Question: Everyone please note that this question has been updated as I've recently had logs to work with. Below the log is the original posting with my configs, and the behavior I was seeing.
Today, WSO2 APIM continues to send to BAM receivers which update the Stats database. However when I click on any of the statistics link in the publisher I get:
'''
TID: [0] [AM] [2014-03-04 13:43:18,815] ERROR {org.wso2.carbon.apimgt.hostobjects.APIProviderHostObject} - Error while invoking APIUsageStatisticsClient for ProviderAPIUsage {org.wso2.carbon.apimgt.hostobjects.APIProviderHostObject}
org.wso2.carbon.apimgt.usage.client.exception.APIMgtUsageQueryServiceClientException: Error occurred while querying from JDBC database
at org.wso2.carbon.apimgt.usage.client.APIUsageStatisticsClient.queryFirstAccess(APIUsageStatisticsClient.java:1747)
at org.wso2.carbon.apimgt.usage.client.APIUsageStatisticsClient.getFirstAccessTime(APIUsageStatisticsClient.java:1675)
at org.wso2.carbon.apimgt.hostobjects.APIProviderHostObject.jsFunction_getFirstAccessTime(APIProviderHostObject.java:2911)
at sun.reflect.NativeMethodAccessorImpl.invoke0(Native Method)
at sun.reflect.NativeMethodAccessorImpl.invoke(NativeMethodAccessorImpl.java:57)
at sun.reflect.DelegatingMethodAccessorImpl.invoke(DelegatingMethodAccessorImpl.java:43)
at java.lang.reflect.Method.invoke(Method.java:606)
at org.mozilla.javascript.MemberBox.invoke(MemberBox.java:126)
at org.mozilla.javascript.FunctionObject.call(FunctionObject.java:386)
at org.mozilla.javascript.optimizer.OptRuntime.call2(OptRuntime.java:42)
at org.jaggeryjs.rhino.publisher.modules.statistics.c1._c_getFirstAccessTime_13(/publisher/modules/statistics/usage.jag:351)
at org.jaggeryjs.rhino.publisher.modules.statistics.c1.call(/publisher/modules/statistics/usage.jag)
at org.mozilla.javascript.ScriptRuntime.applyOrCall(ScriptRuntime.java:2430)
at org.mozilla.javascript.BaseFunction.execIdCall(BaseFunction.java:269)
at org.mozilla.javascript.IdFunctionObject.call(IdFunctionObject.java:97)
at org.mozilla.javascript.optimizer.OptRuntime.call2(OptRuntime.java:42)
at org.jaggeryjs.rhino.publisher.modules.statistics.c0._c_anonymous_13(/publisher/modules/statistics/module.jag:29)
at org.jaggeryjs.rhino.publisher.modules.statistics.c0.call(/publisher/modules/statistics/module.jag)
at org.mozilla.javascript.optimizer.OptRuntime.call1(OptRuntime.java:32)
at org.jaggeryjs.rhino.publisher.site.blocks.stats.ajax.c0._c_anonymous_1(/publisher/site/blocks/stats/ajax/stats.jag:220)
at org.jaggeryjs.rhino.publisher.site.blocks.stats.ajax.c0.call(/publisher/site/blocks/stats/ajax/stats.jag)
at org.mozilla.javascript.optimizer.OptRuntime.call0(OptRuntime.java:23)
at org.jaggeryjs.rhino.publisher.site.blocks.stats.ajax.c0._c_script_0(/publisher/site/blocks/stats/ajax/stats.jag:4)
at org.jaggeryjs.rhino.publisher.site.blocks.stats.ajax.c0.call(/publisher/site/blocks/stats/ajax/stats.jag)
at org.mozilla.javascript.ContextFactory.doTopCall(ContextFactory.java:394)
at org.mozilla.javascript.ScriptRuntime.doTopCall(ScriptRuntime.java:3091)
at org.jaggeryjs.rhino.publisher.site.blocks.stats.ajax.c0.call(/publisher/site/blocks/stats/ajax/stats.jag)
at org.jaggeryjs.rhino.publisher.site.blocks.stats.ajax.c0.exec(/publisher/site/blocks/stats/ajax/stats.jag)
at org.jaggeryjs.scriptengine.engine.RhinoEngine.execScript(RhinoEngine.java:570)
at org.jaggeryjs.scriptengine.engine.RhinoEngine.exec(RhinoEngine.java:273)
at org.jaggeryjs.jaggery.core.manager.WebAppManager.execute(WebAppManager.java:432)
at org.jaggeryjs.jaggery.core.JaggeryServlet.doPost(JaggeryServlet.java:29)
at javax.servlet.http.HttpServlet.service(HttpServlet.java:755)
at javax.servlet.http.HttpServlet.service(HttpServlet.java:848)
at org.apache.catalina.core.ApplicationFilterChain.internalDoFilter(ApplicationFilterChain.java:305)
at org.apache.catalina.core.ApplicationFilterChain.doFilter(ApplicationFilterChain.java:210)
at org.apache.catalina.core.ApplicationDispatcher.invoke(ApplicationDispatcher.java:749)
at org.apache.catalina.core.ApplicationDispatcher.processRequest(ApplicationDispatcher.java:487)
at org.apache.catalina.core.ApplicationDispatcher.doForward(ApplicationDispatcher.java:379)
at org.apache.catalina.core.ApplicationDispatcher.forward(ApplicationDispatcher.java:339)
at org.jaggeryjs.jaggery.core.JaggeryFilter.doFilter(JaggeryFilter.java:21)
at org.apache.catalina.core.ApplicationFilterChain.internalDoFilter(ApplicationFilterChain.java:243)
at org.apache.catalina.core.ApplicationFilterChain.doFilter(ApplicationFilterChain.java:210)
at org.apache.catalina.core.StandardWrapperValve.invoke(StandardWrapperValve.java:222)
at org.apache.catalina.core.StandardContextValve.invoke(StandardContextValve.java:123)
at org.apache.catalina.authenticator.AuthenticatorBase.invoke(AuthenticatorBase.java:472)
at org.apache.catalina.core.StandardHostValve.invoke(StandardHostValve.java:171)
at org.apache.catalina.valves.ErrorReportValve.invoke(ErrorReportValve.java:99)
at org.wso2.carbon.tomcat.ext.valves.CompositeValve.continueInvocation(CompositeValve.java:178)
at org.wso2.carbon.tomcat.ext.valves.CarbonTomcatValve$1.invoke(CarbonTomcatValve.java:47)
at org.wso2.carbon.webapp.mgt.TenantLazyLoaderValve.invoke(TenantLazyLoaderValve.java:56)
at org.wso2.carbon.tomcat.ext.valves.TomcatValveContainer.invokeValves(TomcatValveContainer.java:47)
at org.wso2.carbon.tomcat.ext.valves.CompositeValve.invoke(CompositeValve.java:141)
at org.wso2.carbon.tomcat.ext.valves.CarbonStuckThreadDetectionValve.invoke(CarbonStuckThreadDetectionValve.java:156)
at org.apache.catalina.valves.AccessLogValve.invoke(AccessLogValve.java:936)
at org.wso2.carbon.tomcat.ext.valves.CarbonContextCreatorValve.invoke(CarbonContextCreatorValve.java:52)
at org.apache.catalina.core.StandardEngineValve.invoke(StandardEngineValve.java:118)
at org.apache.catalina.connector.CoyoteAdapter.service(CoyoteAdapter.java:407)
at org.apache.coyote.http11.AbstractHttp11Processor.process(AbstractHttp11Processor.java:1004)
at org.apache.coyote.AbstractProtocol$AbstractConnectionHandler.process(AbstractProtocol.java:589)
at org.apache.tomcat.util.net.NioEndpoint$SocketProcessor.run(NioEndpoint.java:1653)
at java.util.concurrent.ThreadPoolExecutor.runWorker(ThreadPoolExecutor.java:1145)
at java.util.concurrent.ThreadPoolExecutor$Worker.run(ThreadPoolExecutor.java:615)
at java.lang.Thread.run(Thread.java:744)
Caused by: java.sql.SQLException: Incorrect syntax near 'limit'.
at net.sourceforge.jtds.jdbc.SQLDiagnostic.addDiagnostic(SQLDiagnostic.java:372)
at net.sourceforge.jtds.jdbc.TdsCore.tdsErrorToken(TdsCore.java:2988)
at net.sourceforge.jtds.jdbc.TdsCore.nextToken(TdsCore.java:2421)
at net.sourceforge.jtds.jdbc.TdsCore.getMoreResults(TdsCore.java:671)
at net.sourceforge.jtds.jdbc.JtdsStatement.executeSQLQuery(JtdsStatement.java:505)
at net.sourceforge.jtds.jdbc.JtdsStatement.executeQuery(JtdsStatement.java:1427)
at org.wso2.carbon.apimgt.usage.client.APIUsageStatisticsClient.queryFirstAccess(APIUsageStatisticsClient.java:1729)
... 63 more
TID: [0] [AM] [2014-03-04 13:43:18,836] ERROR {JAGGERY.modules.statistics.usage:jag} - java.lang.NullPointerException: null {JAGGERY.modules.statistics.usage:jag}
'''
I have configured WSo2 API Manager 1.6.0 and BAM 2.4.0 to both use the same datasource configuration for WSO2AM_STATS_DB.
For the store it is a single WSO2AM_STATS_DB entry that matches the entry on the BAM server (below) and API-Manager.xml is updated to:
'''
<APIUsageTracking>
<Enabled>true</Enabled>
<PublisherClass>org.wso2.carbon.apimgt.usage.publisher.APIMgtUsageDataBridgeDataPublisher</PublisherClass>
<ThriftPort>7612</ThriftPort>
<BAMServerURL>tcp://myBAMserver:7612/</BAMServerURL>
<BAMUsername>user</BAMUsername>
<BAMPassword>pwd</BAMPassword>
<DataSourceName>jdbc/WSO2AM_STATS_DB</DataSourceName>
<GoogleAnalyticsTracking>
<Enabled>false</Enabled>
<TrackingID>UA-XXXXXXXX-X</TrackingID>
</GoogleAnalyticsTracking>
</APIUsageTracking>
'''
and now the datasource for APIM:
'''
<datasource>
<name>WSO2AM_STATS_DB</name>
<description>The datasource used for getting statistics to API Manager</description>
<jndiConfig>
<name>jdbc/WSO2AM_STATS_DB</name>
</jndiConfig>
<definition type="RDBMS">
<configuration>
<defaultAutoCommit>false</defaultAutoCommit>
<url>jdbc:jtds:sqlserver://mydbserver:1433/wso2_apiStatsdb</url>
<username>wso2storeuser</username>
<password>storepwd</password>
<driverClassName>net.sourceforge.jtds.jdbc.Driver</driverClassName>
<maxActive>50</maxActive>
<maxWait>60000</maxWait>
<testOnBorrow>true</testOnBorrow>
<validationQuery>SELECT 1</validationQuery>
<validationInterval>30000</validationInterval>
</configuration>
</definition>
</datasource>
'''
For the BAM server here are my datasources:
'''
<datasource>
<name>WSO2_CARBON_DB</name>
<description>The datasource used for API Manager database</description>
<jndiConfig>
<name>jdbc/WSO2CarbonDB</name>
</jndiConfig>
<definition type="RDBMS">
<configuration>
<defaultAutoCommit>false</defaultAutoCommit>
<url>jdbc:jtds:sqlserver://mydbserver:1433/wso2_carbondb</url>
<username>user</username>
<password>pwd</password>
<driverClassName>net.sourceforge.jtds.jdbc.Driver</driverClassName>
<maxActive>50</maxActive>
<maxWait>60000</maxWait>
<testOnBorrow>true</testOnBorrow>
<validationQuery>SELECT 1</validationQuery>
<validationInterval>30000</validationInterval>
</configuration>
</definition>
</datasource>
<datasource>
<name>WSO2AM_STATS_DB</name>
<description>The datasource used for getting statistics to API Manager</description>
<jndiConfig>
<name>jdbc/WSO2AM_STATS_DB</name>
</jndiConfig>
<definition type="RDBMS">
<configuration>
<defaultAutoCommit>false</defaultAutoCommit>
<url>jdbc:jtds:sqlserver://mydbserver:1433/wso2_apiStatsdb</url>
<username>user</username>
<password>pwd</password>
<driverClassName>net.sourceforge.jtds.jdbc.Driver</driverClassName>
<maxActive>50</maxActive>
<maxWait>60000</maxWait>
<testOnBorrow>true</testOnBorrow>
<validationQuery>SELECT 1</validationQuery>
<validationInterval>30000</validationInterval>
</configuration>
</definition>
</datasource>
<datasource>
<name>WSO2BAM_DATASOURCE</name>
<description>The datasource used for analyzer data</description>
<definition type="RDBMS">
<configuration>
<defaultAutoCommit>false</defaultAutoCommit>
<url>jdbc:jtds:sqlserver://mydbserver:1433/wso2_apiStatsdb</url>
<username>user</username>
<password>pwd</password>
<driverClassName>net.sourceforge.jtds.jdbc.Driver</driverClassName>
<maxActive>50</maxActive>
<maxWait>60000</maxWait>
<testOnBorrow>true</testOnBorrow>
<validationQuery>SELECT 1</validationQuery>
<validationInterval>30000</validationInterval>
</configuration>
</definition>
</datasource>
<datasource>
<name>WSO2BAM_CASSANDRA_DATASOURCE</name>
<description>The datasource used for Cassandra data</description>
<definition type="RDBMS">
<configuration>
<url>jdbc:cassandra://localhost:9161/EVENT_KS</url>
<username>admin</username>
<password>admin</password>
</configuration>
</definition>
</datasource>
<datasource>
<name>WSO2BAM_UTIL_DATASOURCE</name>
<description>The datasource used for BAM utilities, such as message store etc..</description>
<definition type="RDBMS">
<configuration>
<url>jdbc:cassandra://localhost:9161/BAM_UTIL_KS</url>
<username>admin</username>
<password>admin</password>
</configuration>
</definition>
</datasource>
<!-- The URL configs are loaded from cassandra-component.xml -->
<datasource>
<name>WSO2BAM_HIVE_INCREMENTAL_DATASOURCE</name>
<definition type="RDBMS">
<configuration>
<username>admin</username>
<password>admin</password>
<dataSourceProps>
<property name="replicationFactor">1</property>
<property name="strategyClass">org.apache.cassandra.locator.SimpleStrategy</property>
<property name="readConsistencyLevel">QUORUM</property>
<property name="writeConsistencyLevel">QUORUM</property>
<property name="keyspaceName">HIVE_INCREMENTAL_KS</property>
</dataSourceProps>
</configuration>
</definition>
</datasource>
'''
When I look in mydbserver/wso2_apiStatsdb I see that the following tables were created and have been updated with data:
API_REQUEST_SUMMARY, API_Resource_USAGE_SUMMARY
update: some additional tables have been added and updated...
API_FAULT_SUMMARY, API_RESPONSE_SUMMARY, API_VERSION_USAGE_SUMMARY
However when I go to the publisher page I get:

As far as I can tell I've updated the publisher/store and gateway/key manager to send data to the BAM server. The BAM server appears to process and put that summarized data in the sql server database. My entries for SQL server database match for the publisher/store config and the BAM server config. Does anyone have any ideas what I'm missing that will enable me to see the stats when in the publisher?
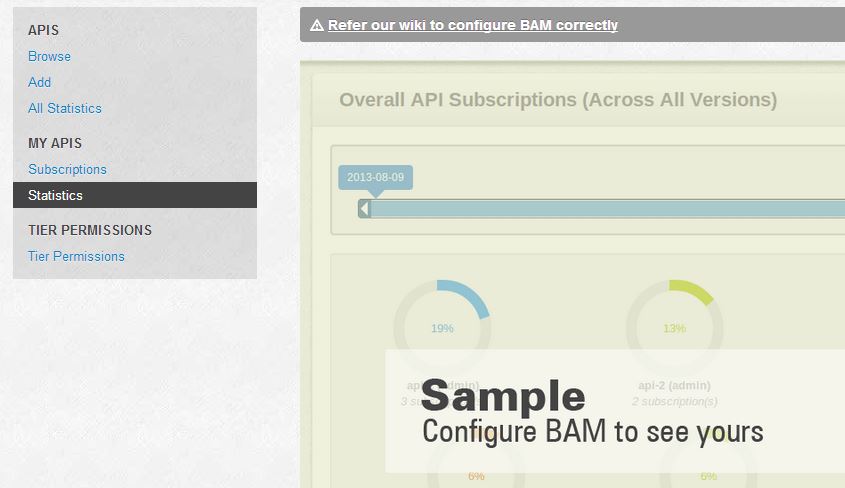
Answer: Gammonster, this has been figured out. It appears that the devil is indeed in the details - the runtime was trying to execute a sql query using the 'limit' keyword in a SQL Server database and SQL Server does not support 'limit'. It has 'top' instead.
Would have appreciated if the product documentation expressly identified SQL Server to not be a preferred DB instance for BAM.